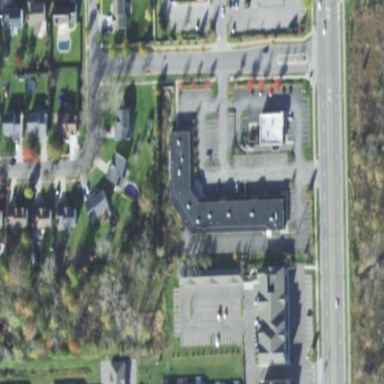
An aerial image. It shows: Retail building.